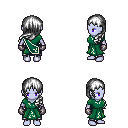
a pixel art fantasy rpg character, female body template, dark elf, purple skin, sash dress, metal pants, white left-swept hairstyle, metal gloves, four views (front, back, left, right), 2x2 character sprite sheet, small pixel art, hard edges, no anti-aliasing